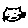
Label: cat